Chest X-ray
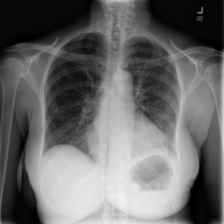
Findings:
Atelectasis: negative
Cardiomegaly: negative
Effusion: positive
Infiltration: negative
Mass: negative
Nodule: negative
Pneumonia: negative
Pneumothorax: negative
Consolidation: negative
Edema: negative
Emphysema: negative
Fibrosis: negative
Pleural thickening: negative
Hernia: negative